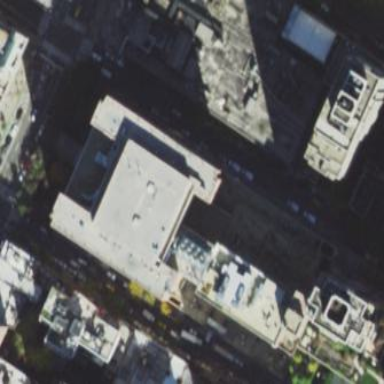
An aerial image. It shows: Hospital building with flat grey roof.